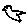
Label: bird